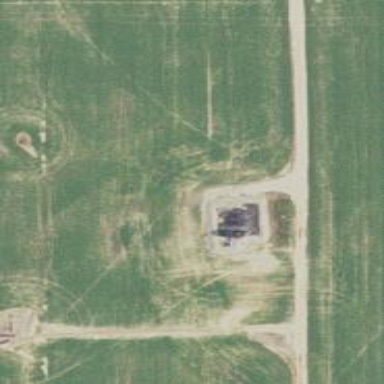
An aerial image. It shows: Storage tank with man-made structure.